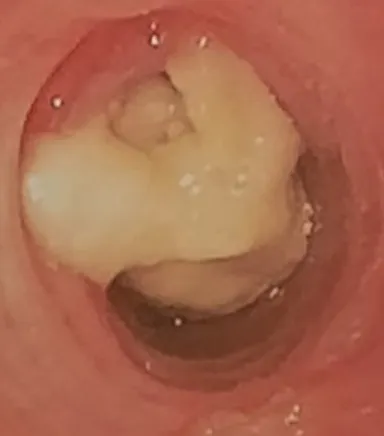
Complete obstruction of the left strain bronchus by sticky greenish material in flexible bronchoscopy.
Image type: endoscopy (airway_endoscopy)